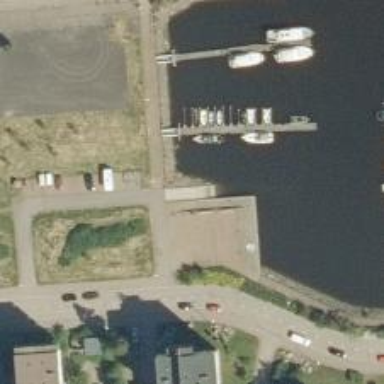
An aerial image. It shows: Slipway on leisure land.